Interaction volume radius: 5 \u00c5
Interaction volume height: 25 \u00c5
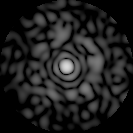
Disorder parameter: 0.8476